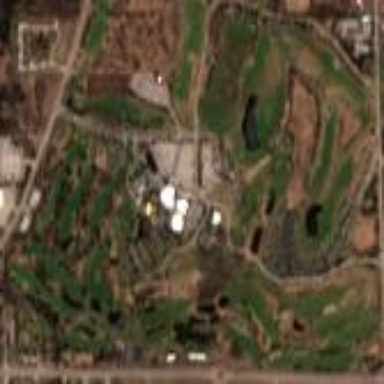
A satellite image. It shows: Golf course.